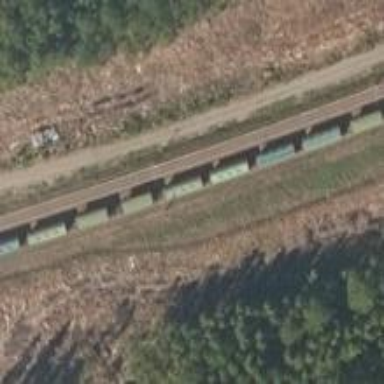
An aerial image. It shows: Railway with continuous electrified contact line.